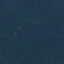
Land use / land cover class: Forest